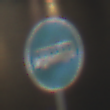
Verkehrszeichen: Busssonderstreifen
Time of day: Night
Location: Outdoor (Urban)
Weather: PartlyCloudy
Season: NotSpecified
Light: Artificial